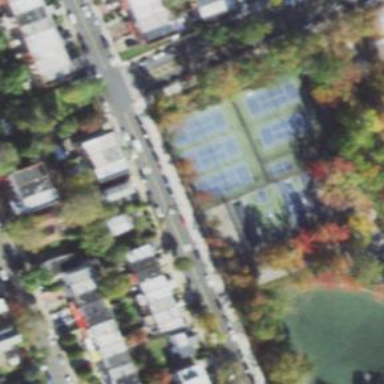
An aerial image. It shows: Tennis court on the leisure land pitch.